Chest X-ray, PA view. Patient: 51 years old, sex F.
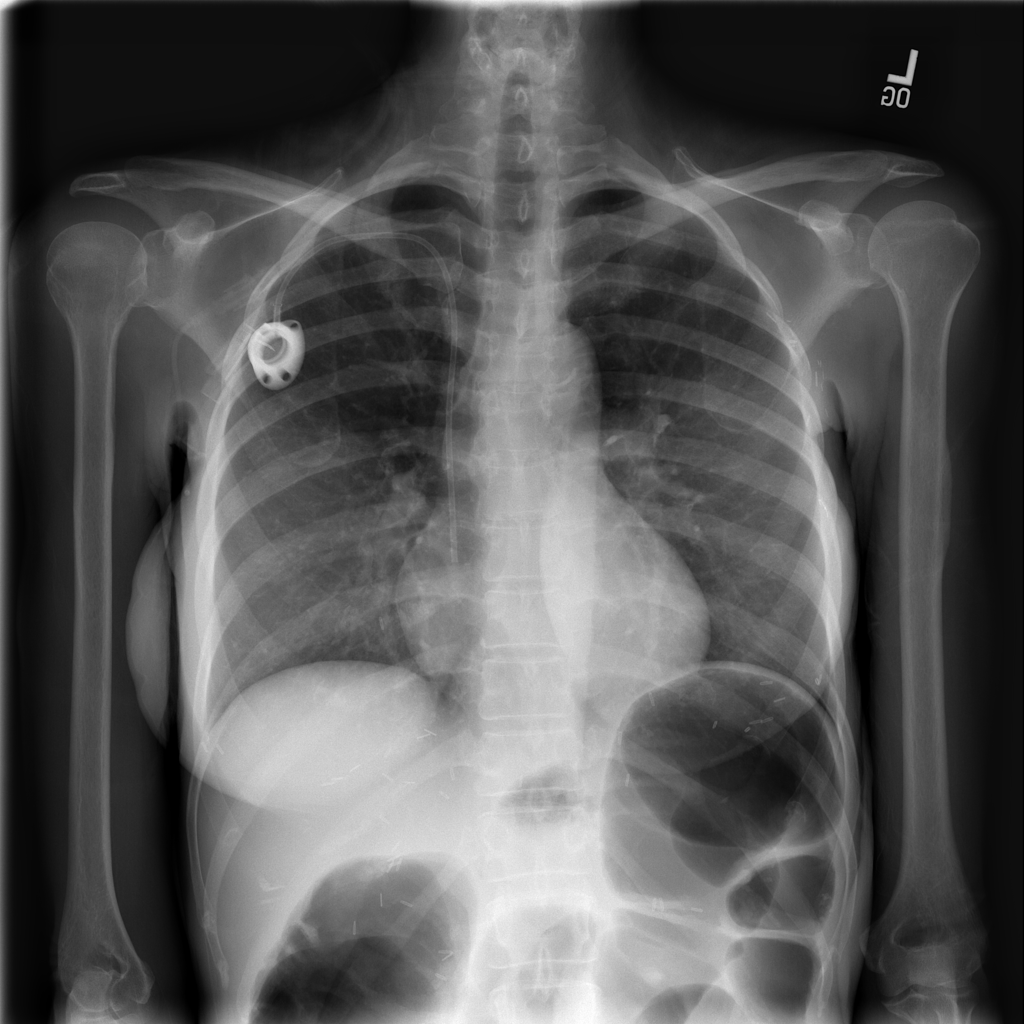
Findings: No Finding